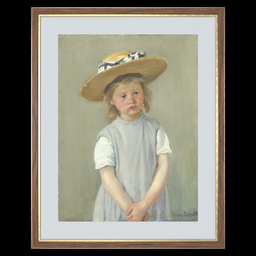
Label: decoration